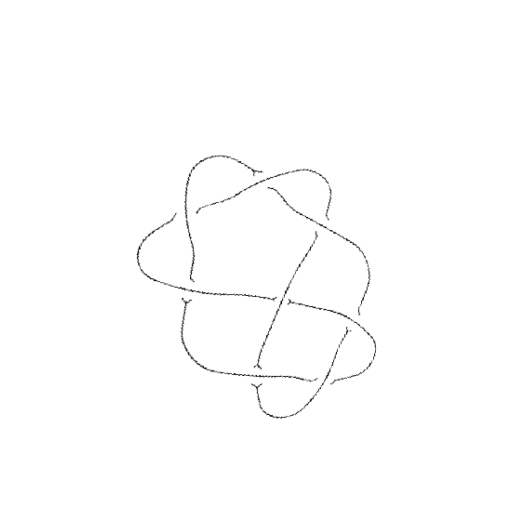
Crossing number: 8